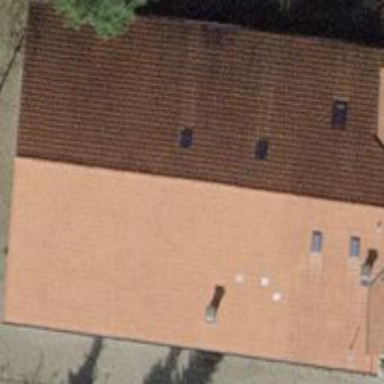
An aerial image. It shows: Part of building.